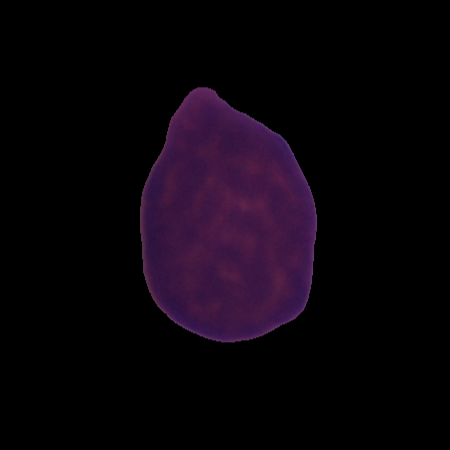
Label: healthy